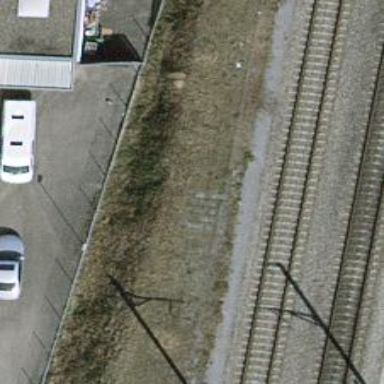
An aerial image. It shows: Abandoned railway spur with one track.